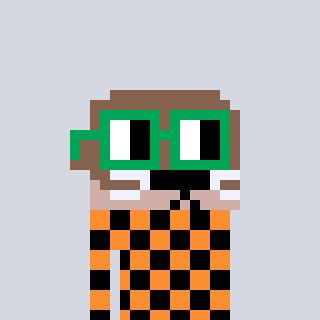
a pixel art character with square green glasses, a otter-shaped head and a orange-colored body on a cool background